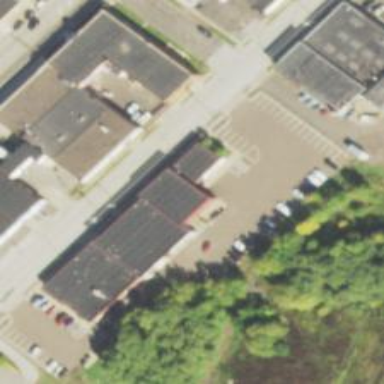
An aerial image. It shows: Veterinary facility.